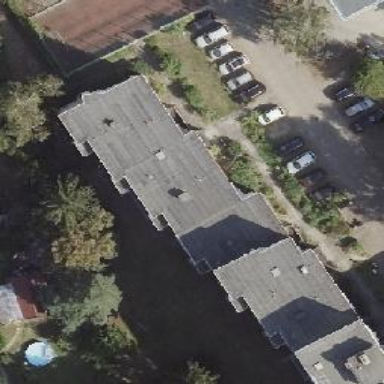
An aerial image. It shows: Building with flat roof.